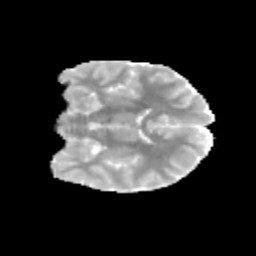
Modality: MD
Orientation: coronal
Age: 10
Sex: male
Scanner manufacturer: siemens
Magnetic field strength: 3 T
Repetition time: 3.8 s
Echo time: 0.07 s